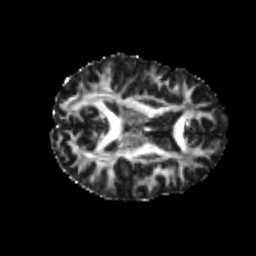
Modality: FA
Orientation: axial
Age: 25
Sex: female
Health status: healthy
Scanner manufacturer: philips
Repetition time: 7.391 s
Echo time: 0.08599 s